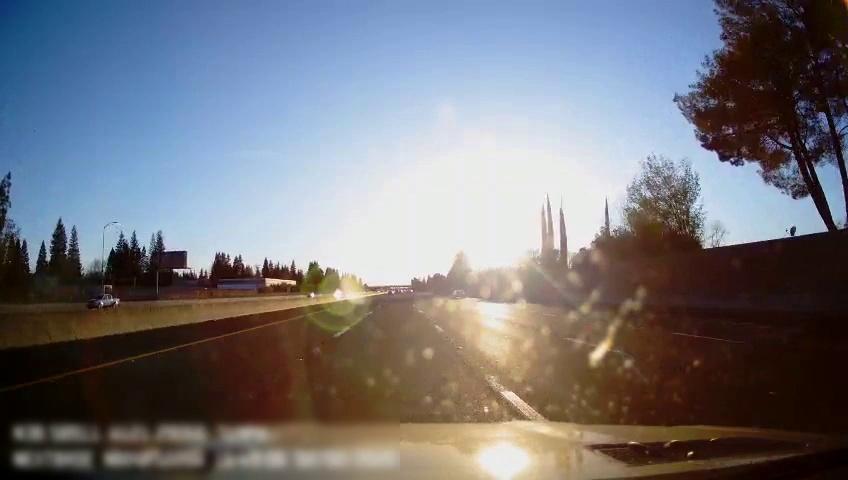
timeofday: Day
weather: Sunny
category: Drivable Space
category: Vehicles | Car
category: Vehicles | Truck
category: Lanes | Alternate Lane
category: Lanes | Alternate Lane
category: Lanes | Current Lane
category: Lanes | Current Lane
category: Lanes | Alternate Lane